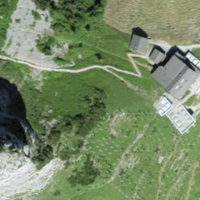
EUNIS habitat code: 23
Species observed at this site:
Milvus milvus
Parnassia palustris
Bistorta vivipara
Fringilla coelebs